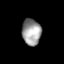
Tissue: lung
Cell type: Epithelial cells
Senescence score: 0.2195
Nuclear area (px): 485
Mean DAPI intensity: 156.322